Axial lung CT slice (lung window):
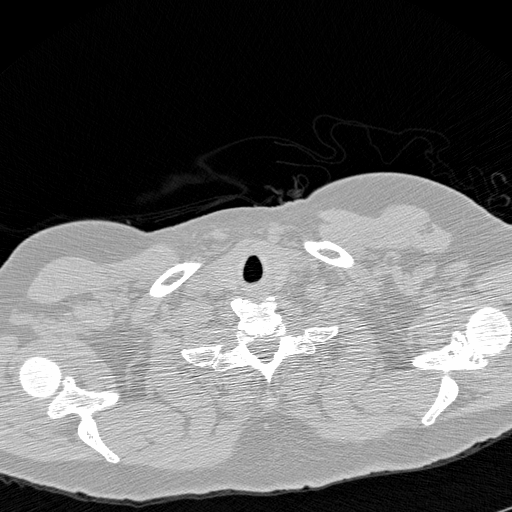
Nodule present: no